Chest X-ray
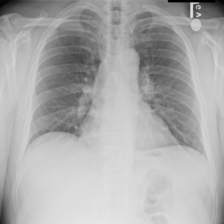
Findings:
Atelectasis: negative
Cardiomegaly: negative
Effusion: negative
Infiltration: negative
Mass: negative
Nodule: negative
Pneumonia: negative
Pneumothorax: negative
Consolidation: negative
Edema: negative
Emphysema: negative
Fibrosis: negative
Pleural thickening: negative
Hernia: negative